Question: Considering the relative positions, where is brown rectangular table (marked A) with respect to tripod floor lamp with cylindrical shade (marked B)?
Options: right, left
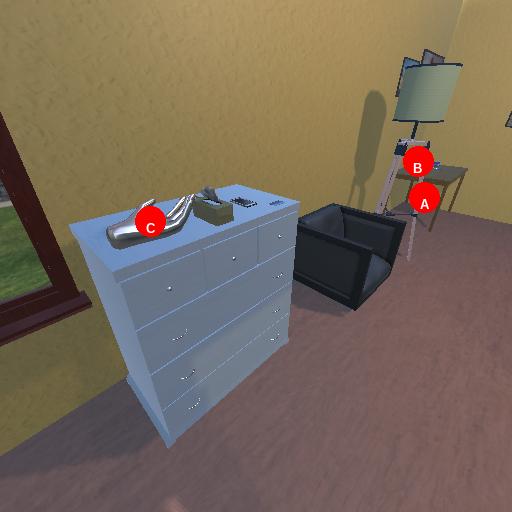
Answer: right